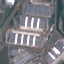
Label: Industrial